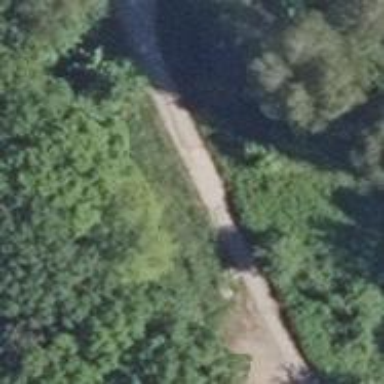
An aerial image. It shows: Emergency access point on the road.